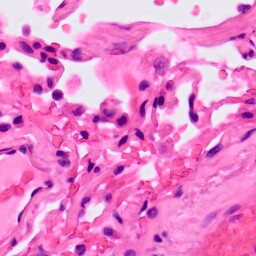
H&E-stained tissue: Lung